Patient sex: M
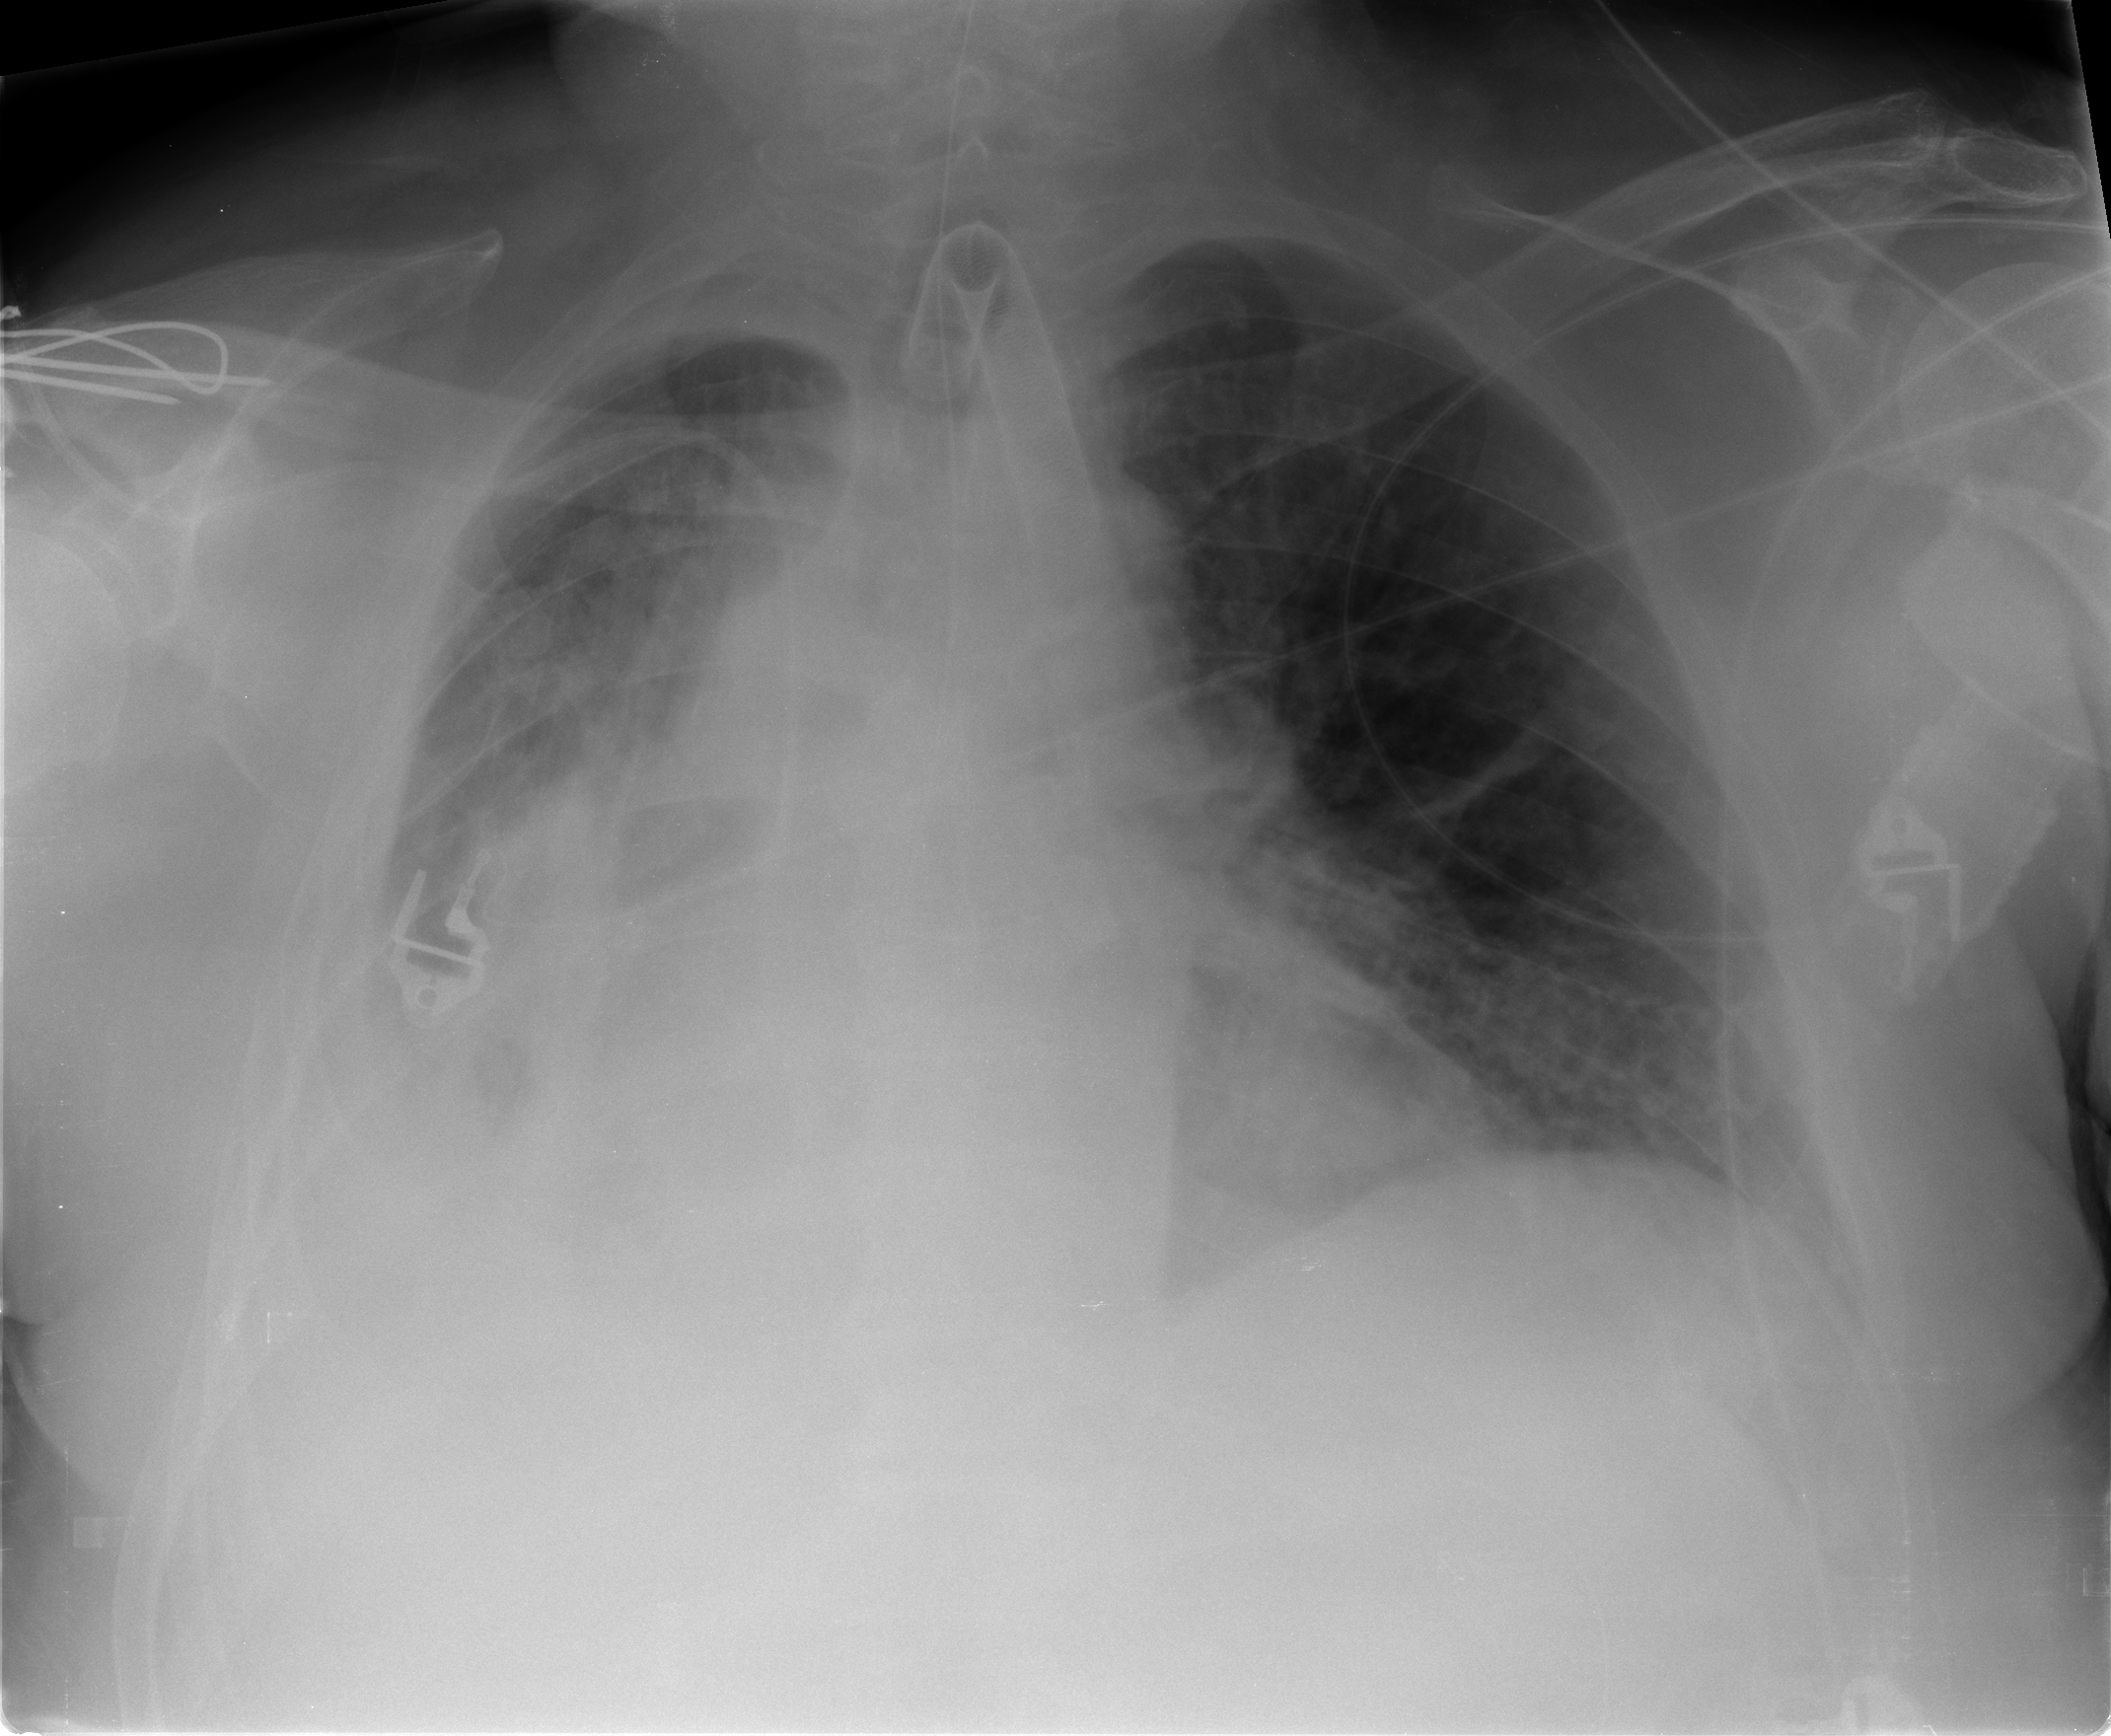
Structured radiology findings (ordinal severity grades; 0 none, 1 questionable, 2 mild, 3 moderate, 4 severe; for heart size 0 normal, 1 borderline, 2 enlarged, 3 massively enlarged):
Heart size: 2
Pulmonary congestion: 2
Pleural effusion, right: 2
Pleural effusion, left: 0
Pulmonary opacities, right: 2
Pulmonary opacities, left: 0
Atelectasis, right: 3
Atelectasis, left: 2